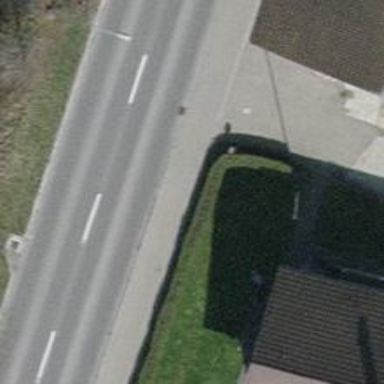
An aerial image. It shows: Hedge barrier.